Interaction volume radius: 5 \u00c5
Interaction volume height: 10 \u00c5
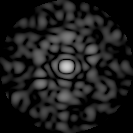
Disorder parameter: 0.8395